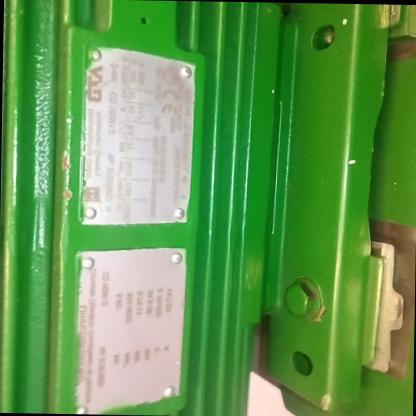
Klasa: tabliczka-znamionowa